Interaction volume radius: 10 \u00c5
Interaction volume height: 25 \u00c5
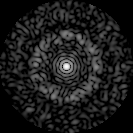
Disorder parameter: 0.8478